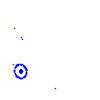
Particle: kaon